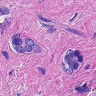
Metastatic tissue present: yes